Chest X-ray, PA view. Patient: 65 years old, sex M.
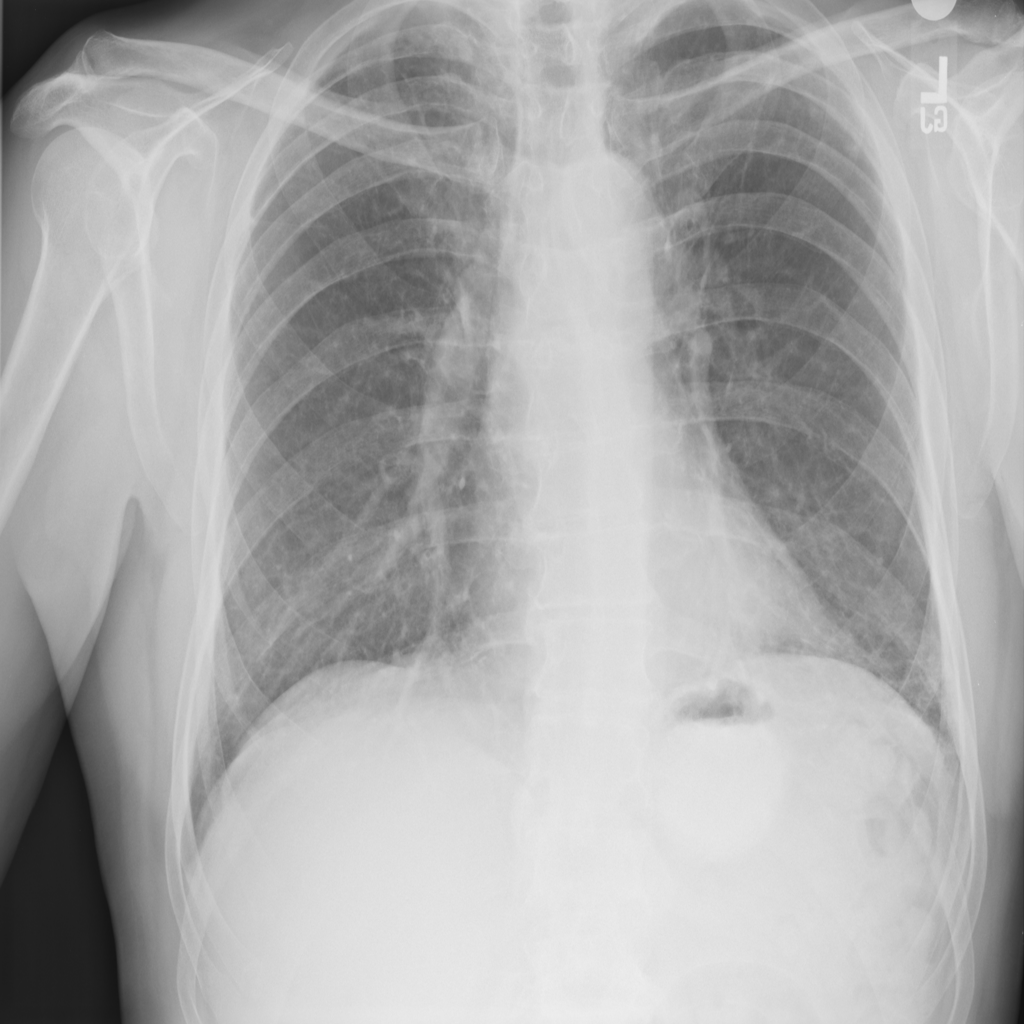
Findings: Nodule